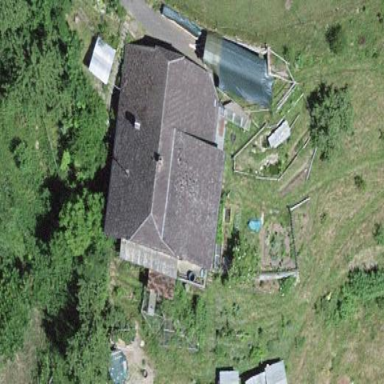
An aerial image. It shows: Farm building.